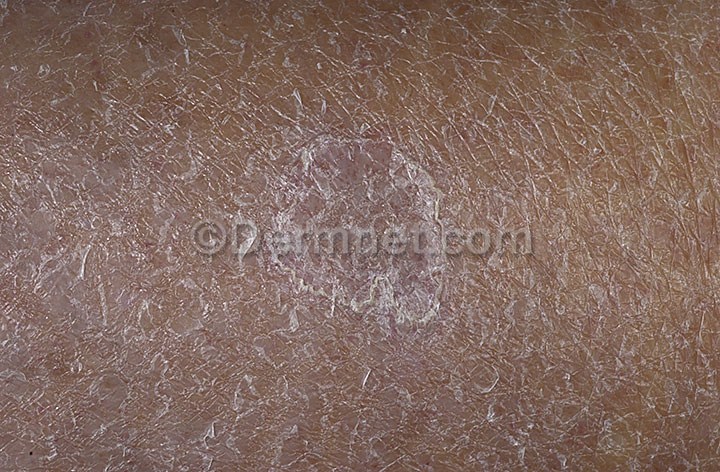
Disease: Seborrheic Keratoses and other Benign Tumors